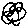
Label: flower